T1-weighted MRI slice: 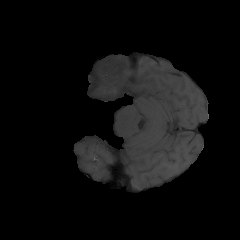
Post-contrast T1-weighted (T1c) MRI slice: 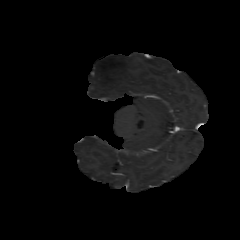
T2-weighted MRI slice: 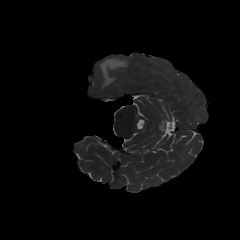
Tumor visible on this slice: yes